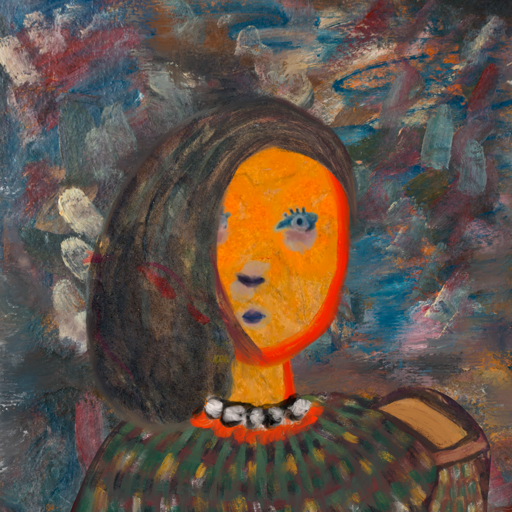
Background: Boggyland, Head And Neck Front: Sisters, Face Front: Hill_Girl, Bust: After_Raid, Hair Front: Gypsy_Mother, Head Accessory: Blank, Second Necklace: Blank, Necklace: An_Impression, Baby: Blank